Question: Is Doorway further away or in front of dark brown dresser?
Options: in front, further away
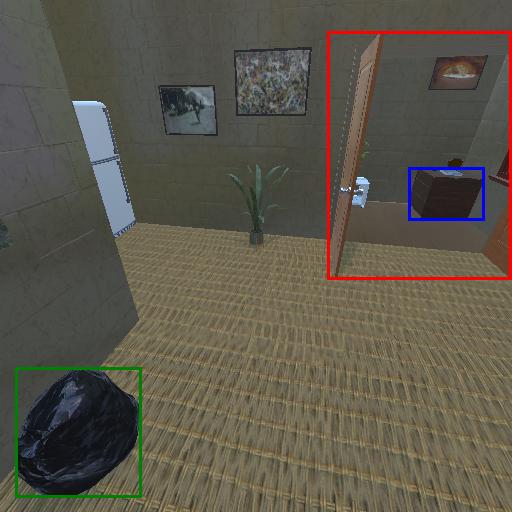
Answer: in front